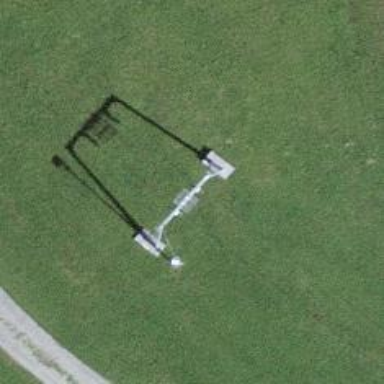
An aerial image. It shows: Pylon for aerialway.